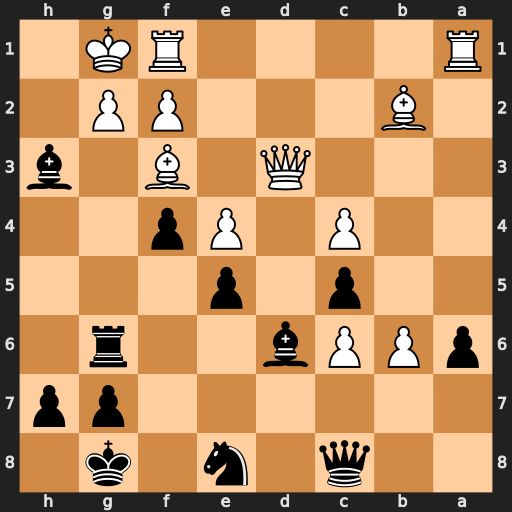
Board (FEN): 2q1n1k1/6pp/pPPb2r1/2p1p3/2P1Pp2/3Q1B1b/1B3PP1/R4RK1
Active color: b
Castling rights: -
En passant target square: -
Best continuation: Bxg2 Bxg2 Qg4 Qg3 fxg3